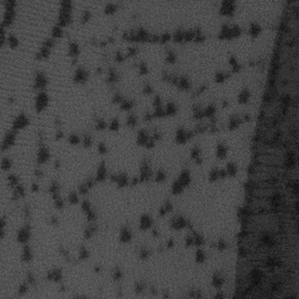
Label: frost